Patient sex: M
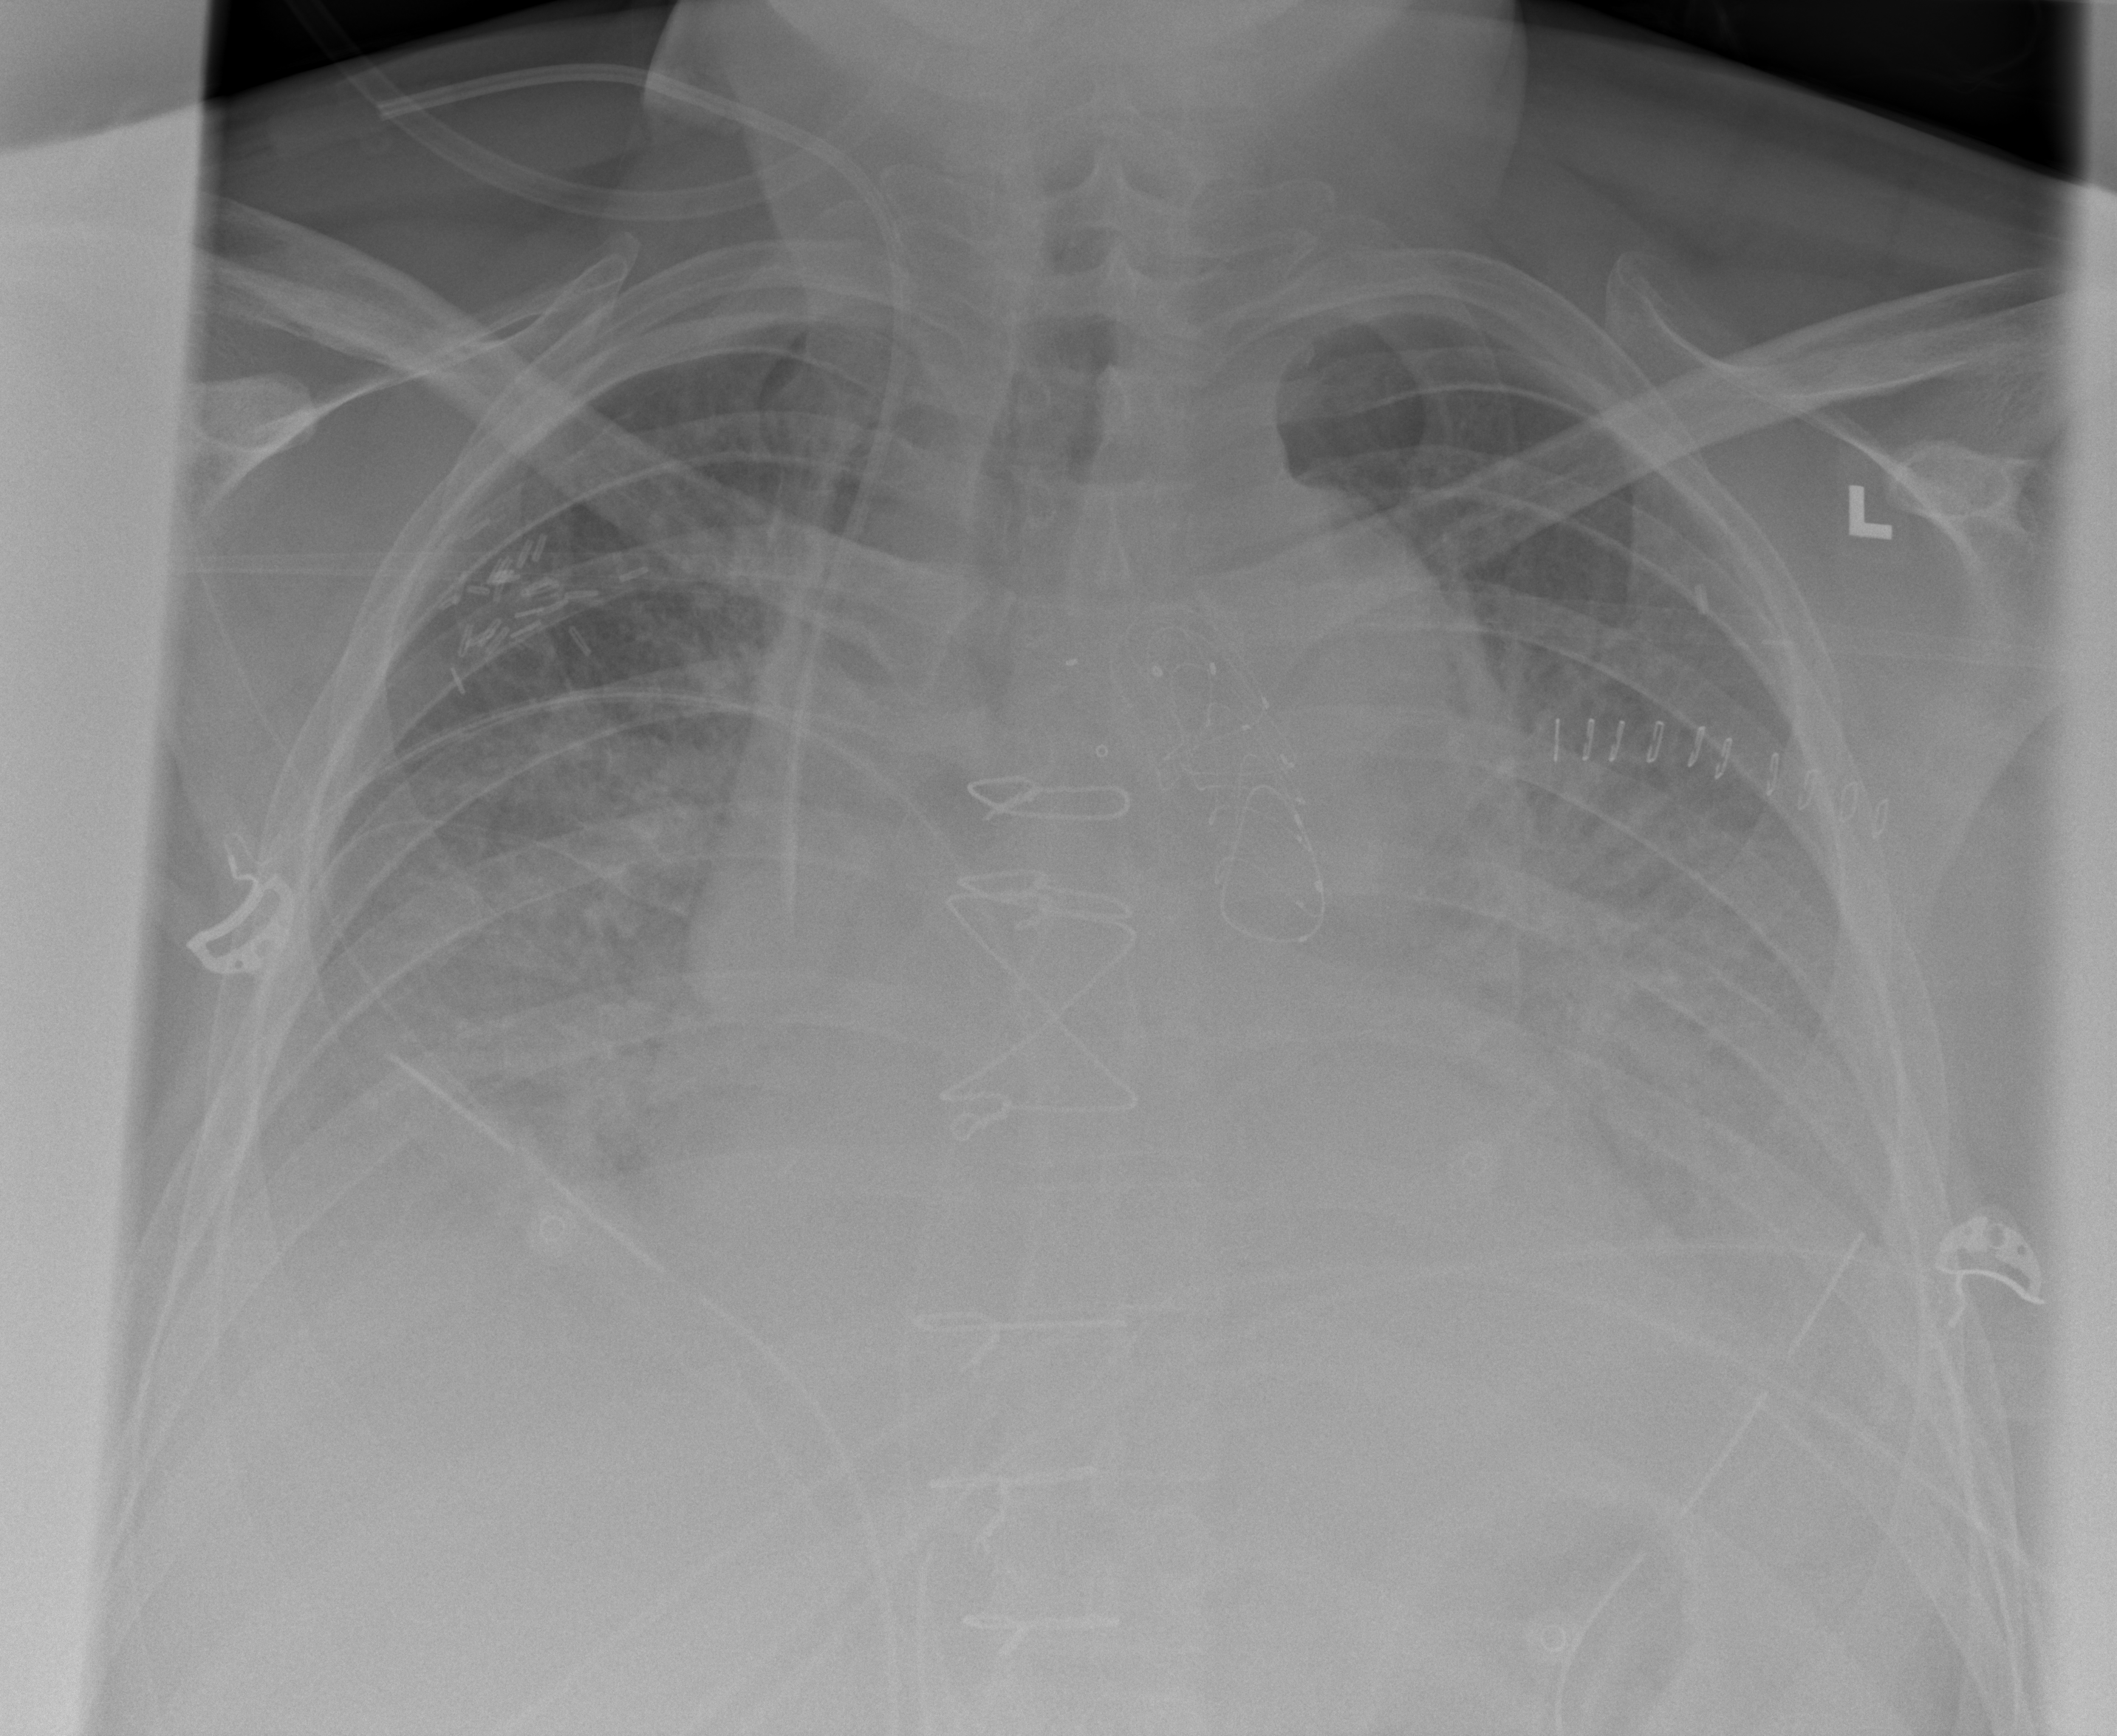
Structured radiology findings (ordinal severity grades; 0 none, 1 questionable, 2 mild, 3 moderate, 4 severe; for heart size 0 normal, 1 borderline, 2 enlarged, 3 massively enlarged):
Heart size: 2
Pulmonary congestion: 3
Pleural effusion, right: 3
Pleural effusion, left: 3
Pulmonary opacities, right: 3
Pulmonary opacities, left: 3
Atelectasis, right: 3
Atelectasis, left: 3